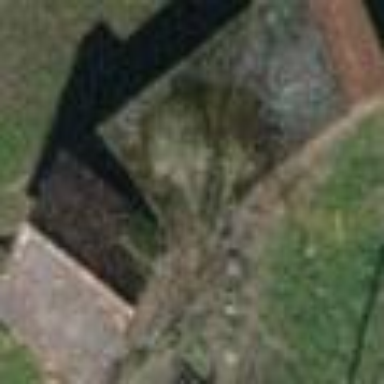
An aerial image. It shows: Shed.